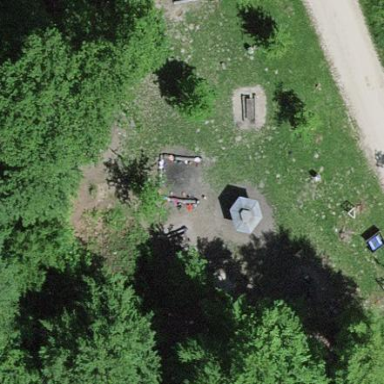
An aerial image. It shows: Picnic site popular for tourists.